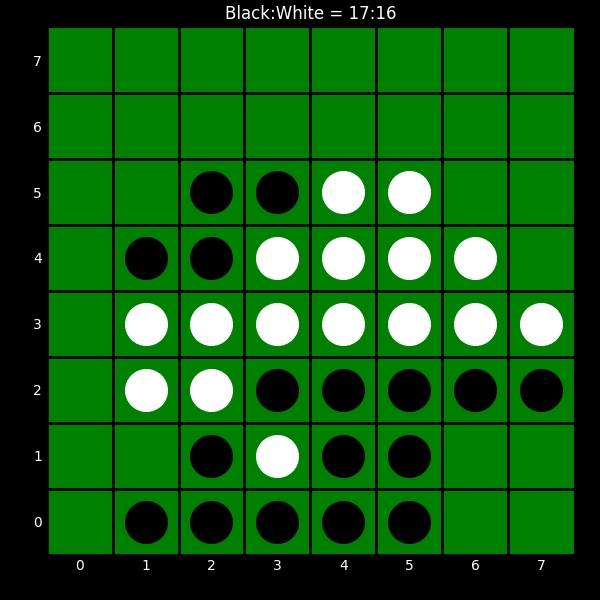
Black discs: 17
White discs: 16